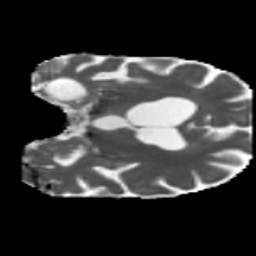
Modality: MD
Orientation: coronal
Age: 75
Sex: male
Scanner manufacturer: siemens
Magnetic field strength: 3 T
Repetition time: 5.47 s
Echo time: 0.0854 s